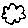
Label: cloud